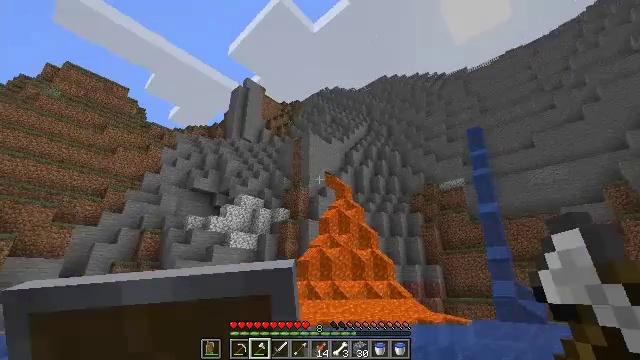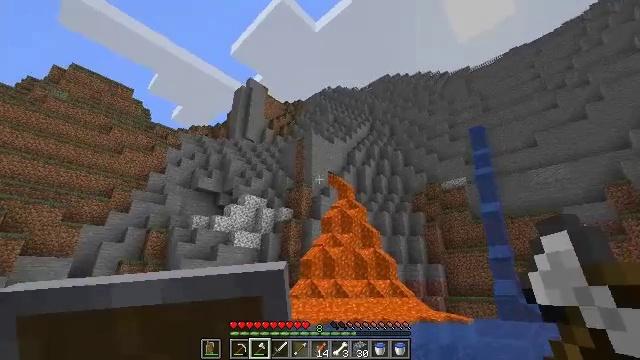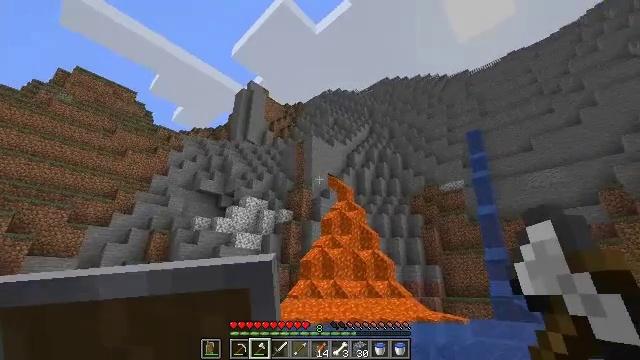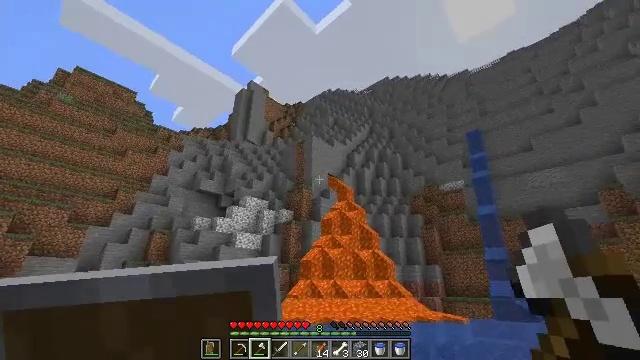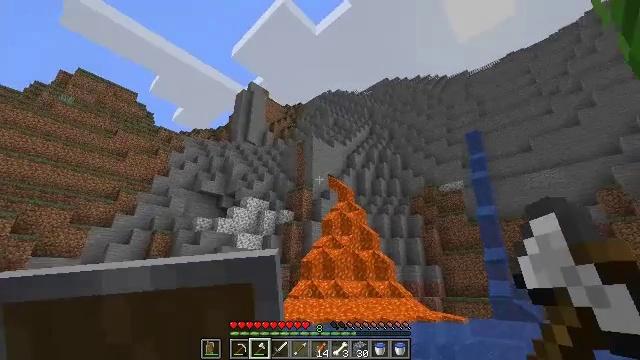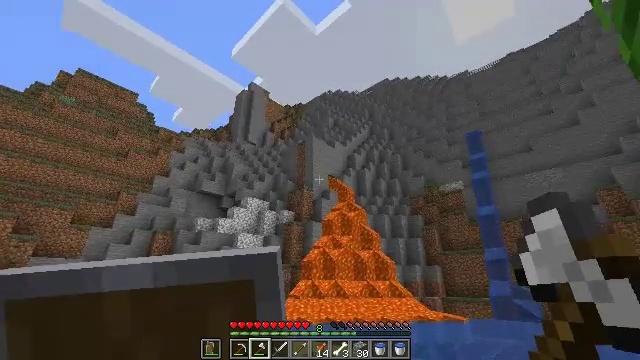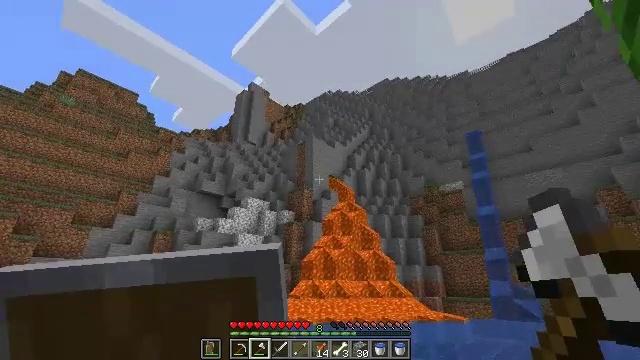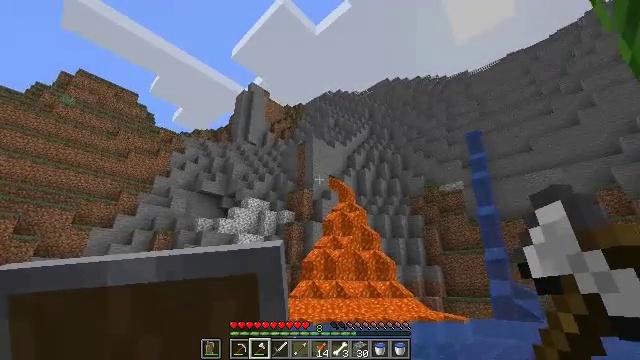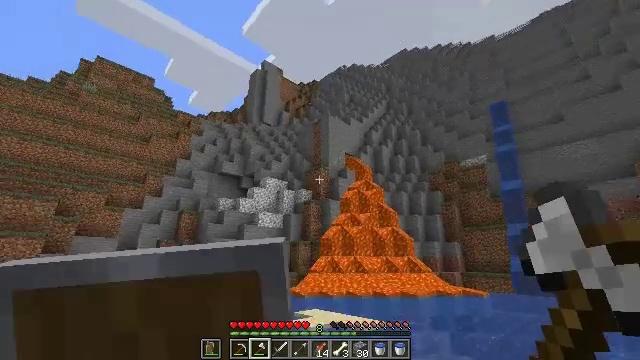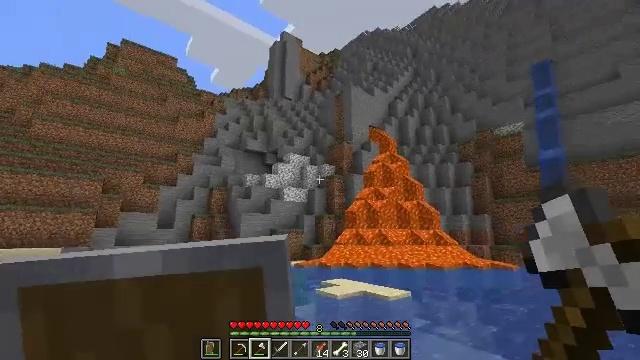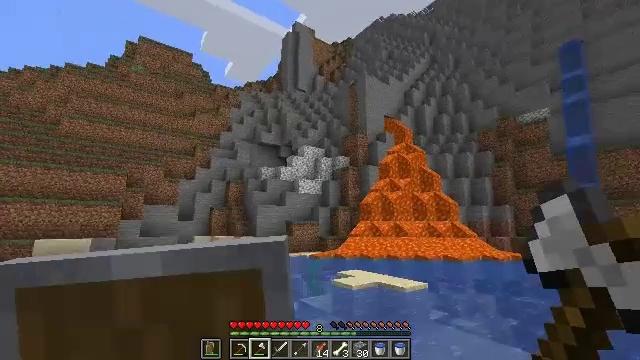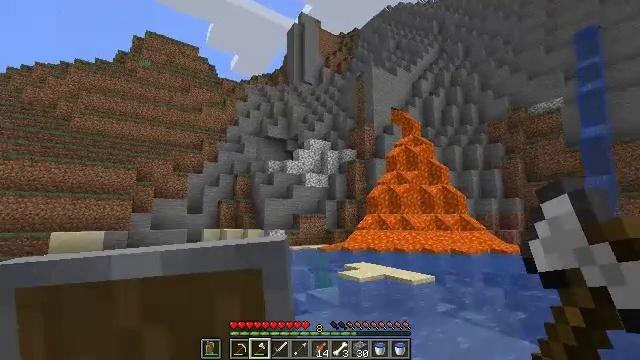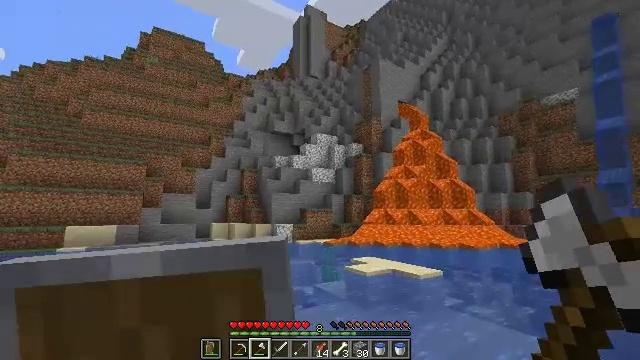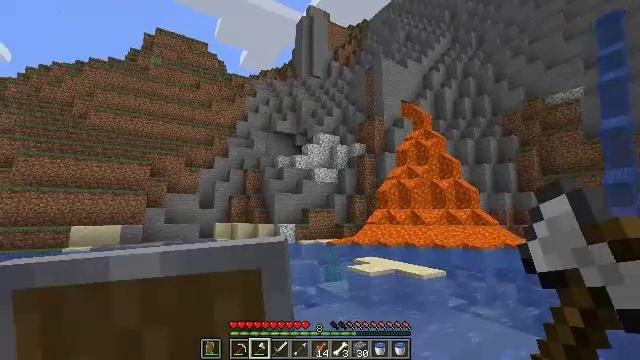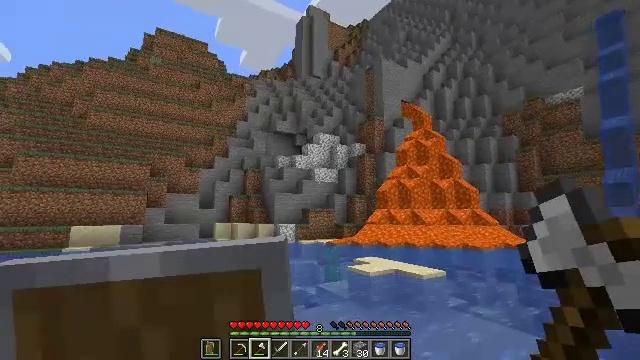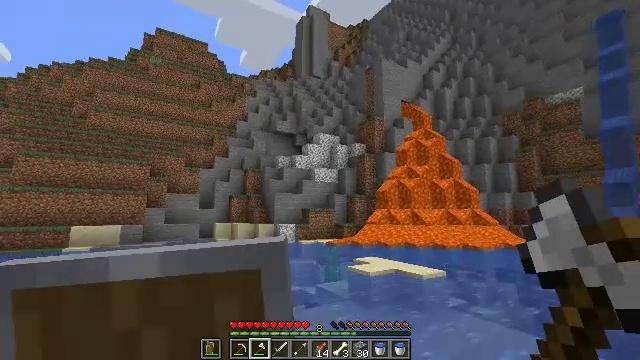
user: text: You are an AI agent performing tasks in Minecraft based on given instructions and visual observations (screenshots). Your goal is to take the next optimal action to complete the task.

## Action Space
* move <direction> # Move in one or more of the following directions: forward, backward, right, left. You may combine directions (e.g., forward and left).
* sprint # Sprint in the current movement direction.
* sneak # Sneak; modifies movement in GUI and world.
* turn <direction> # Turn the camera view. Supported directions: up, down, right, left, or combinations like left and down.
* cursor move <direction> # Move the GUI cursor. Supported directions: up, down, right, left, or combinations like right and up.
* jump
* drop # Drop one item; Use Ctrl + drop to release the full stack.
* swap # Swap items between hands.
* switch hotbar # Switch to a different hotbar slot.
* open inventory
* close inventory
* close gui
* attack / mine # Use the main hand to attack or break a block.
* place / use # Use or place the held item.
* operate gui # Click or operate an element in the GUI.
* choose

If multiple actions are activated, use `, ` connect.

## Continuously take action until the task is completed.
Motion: motion action
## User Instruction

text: Hunt fish.
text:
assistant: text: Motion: move back
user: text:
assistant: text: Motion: move back
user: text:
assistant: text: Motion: no_op
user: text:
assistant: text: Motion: no_op
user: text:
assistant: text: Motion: no_op
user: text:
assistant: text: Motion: no_op
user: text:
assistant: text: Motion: no_op
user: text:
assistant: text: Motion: turn left and down
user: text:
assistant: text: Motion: turn left and down
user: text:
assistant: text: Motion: turn left and down
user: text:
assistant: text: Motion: turn left and down
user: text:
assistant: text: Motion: turn left and down
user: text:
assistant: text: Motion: no_op
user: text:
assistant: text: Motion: no_op
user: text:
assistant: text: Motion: no_op
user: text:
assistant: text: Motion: no_op
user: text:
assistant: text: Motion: move left
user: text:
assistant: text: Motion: move left
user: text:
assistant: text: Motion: move left, turn left
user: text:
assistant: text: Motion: move left, turn left
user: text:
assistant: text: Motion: move left, turn left and down
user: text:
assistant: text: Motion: move left
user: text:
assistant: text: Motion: move left
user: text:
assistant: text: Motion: no_op
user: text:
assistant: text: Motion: no_op
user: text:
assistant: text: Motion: no_op
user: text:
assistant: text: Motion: no_op
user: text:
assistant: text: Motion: no_op
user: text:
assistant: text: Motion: no_op
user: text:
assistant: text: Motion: move forward